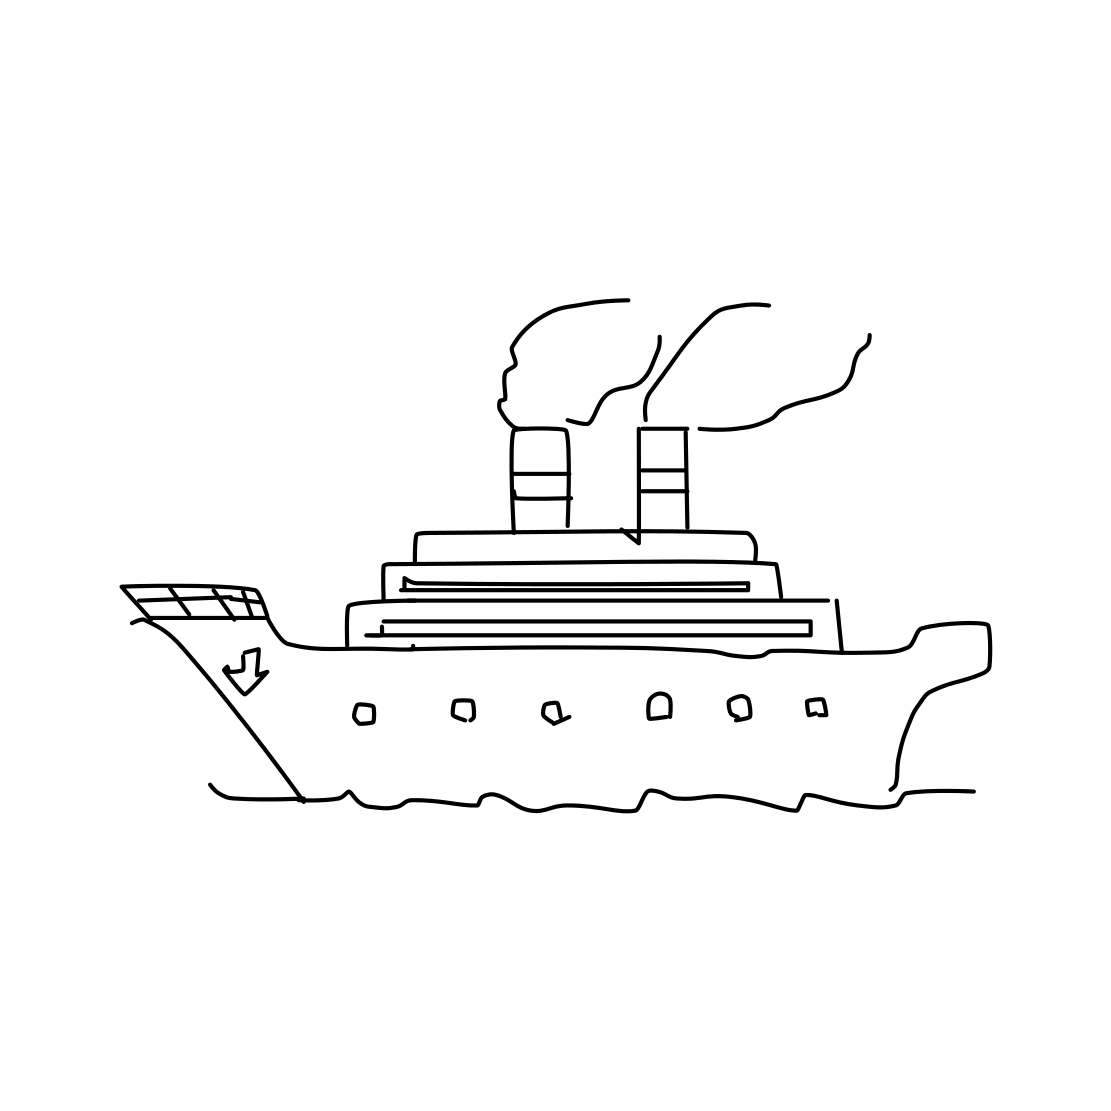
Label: ship